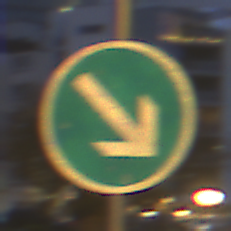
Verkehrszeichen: VorgeschriebeneVorbeifahrtRechts
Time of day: Night
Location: Outdoor (Urban)
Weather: PartlyCloudy
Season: NotSpecified
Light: Artificial